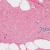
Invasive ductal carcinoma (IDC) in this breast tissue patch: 0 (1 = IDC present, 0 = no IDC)